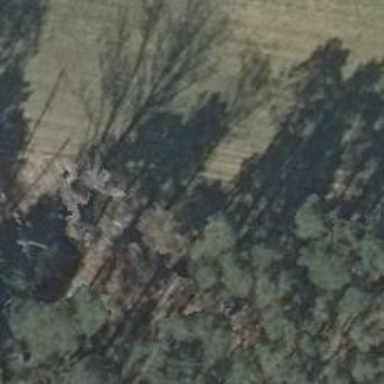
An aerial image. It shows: Hunting stand.